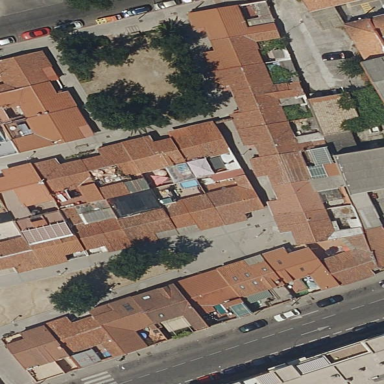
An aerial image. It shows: Terrace building.